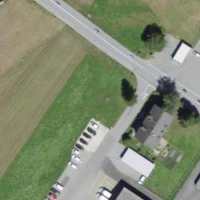
EUNIS habitat code: 24
Species observed at this site:
Pyrrhocorax graculus
Hirundo rustica